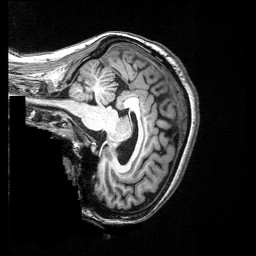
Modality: T1w
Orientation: sagittal
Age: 50
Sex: female
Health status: ill
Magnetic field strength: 3 T
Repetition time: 2.53 s
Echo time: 0.00331 s